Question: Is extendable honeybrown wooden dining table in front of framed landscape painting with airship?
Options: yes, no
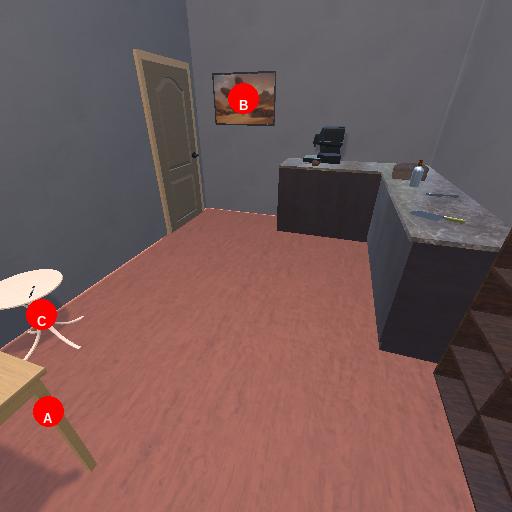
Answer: yes